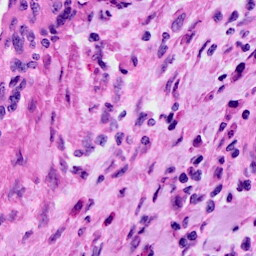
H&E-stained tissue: Cervix